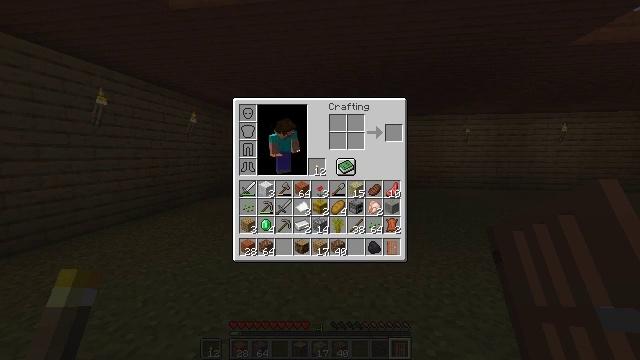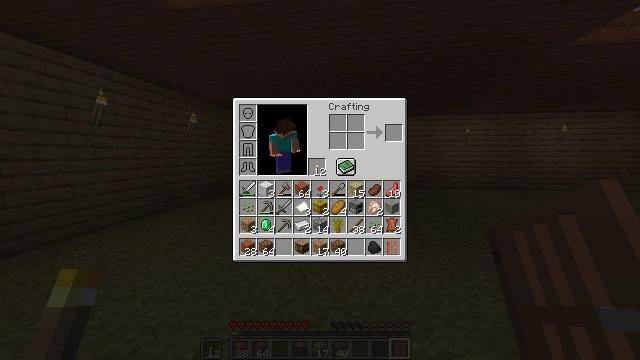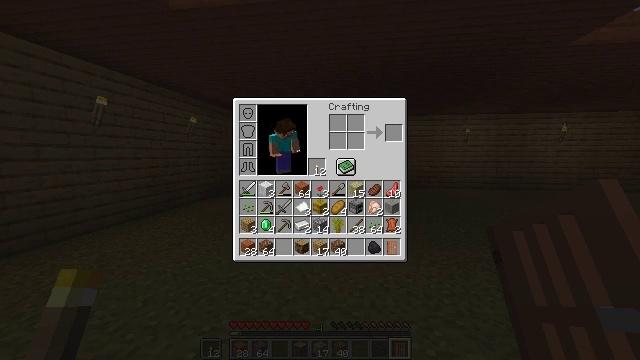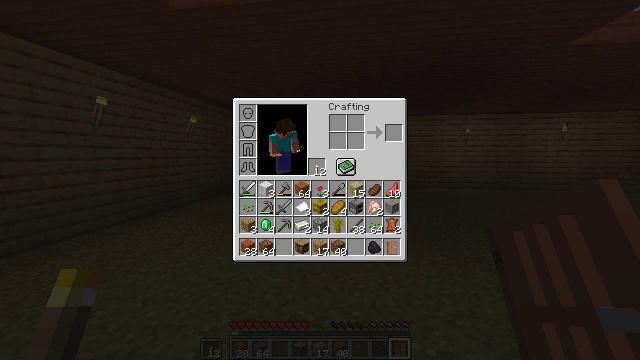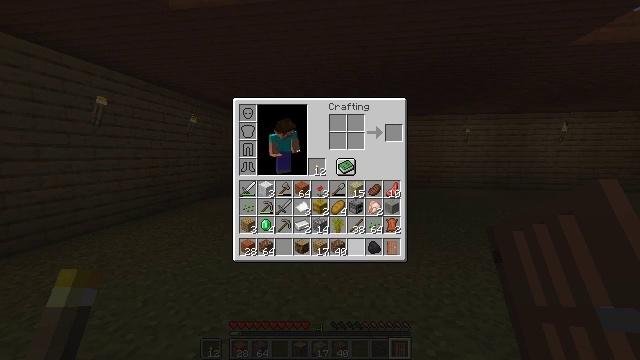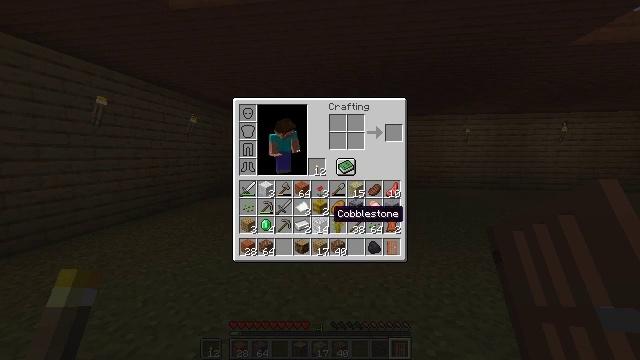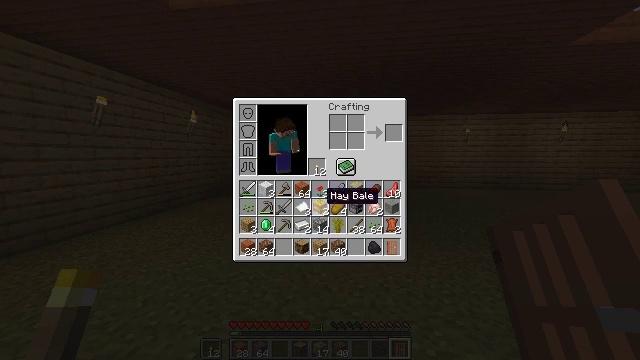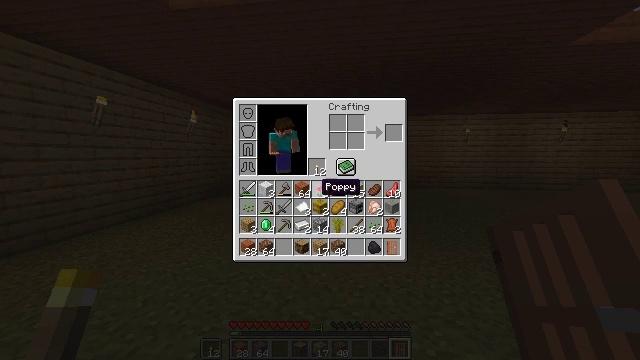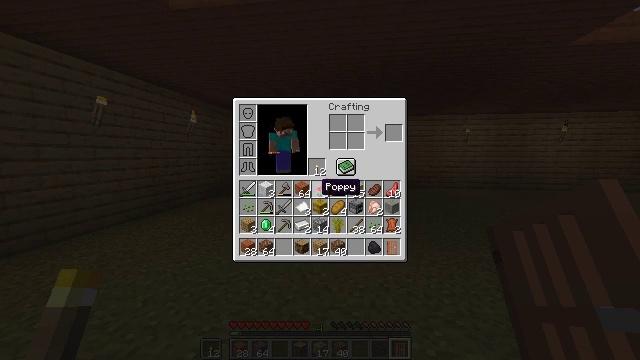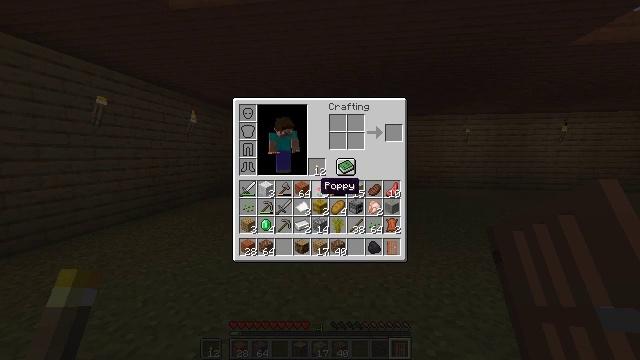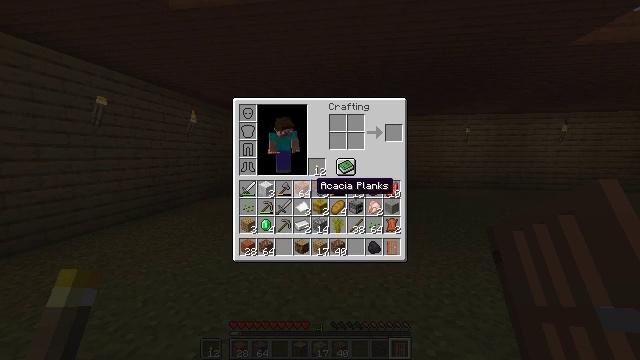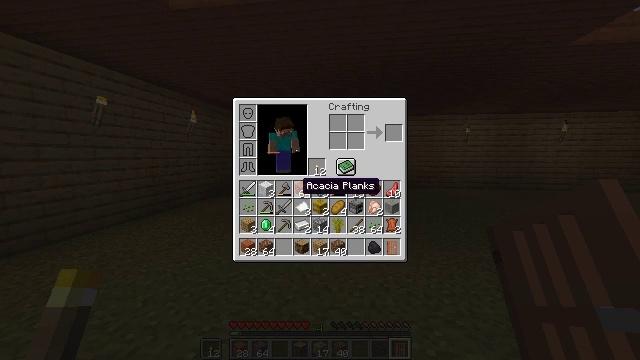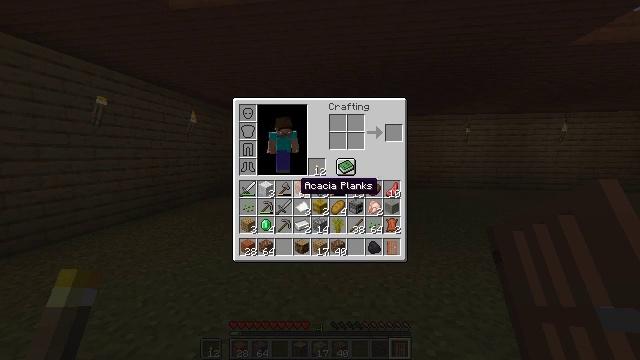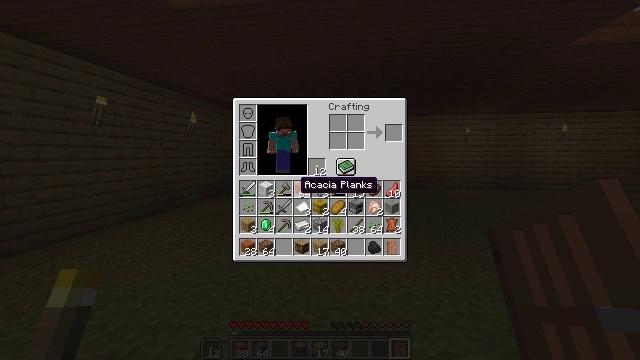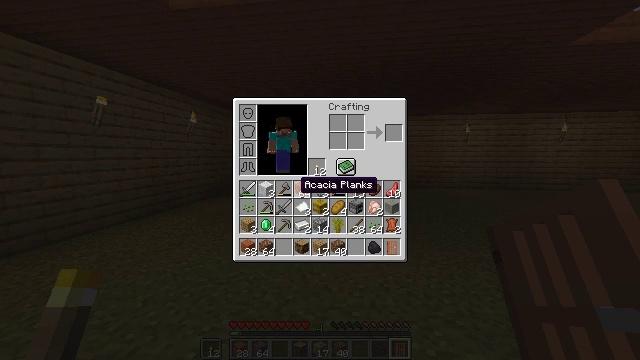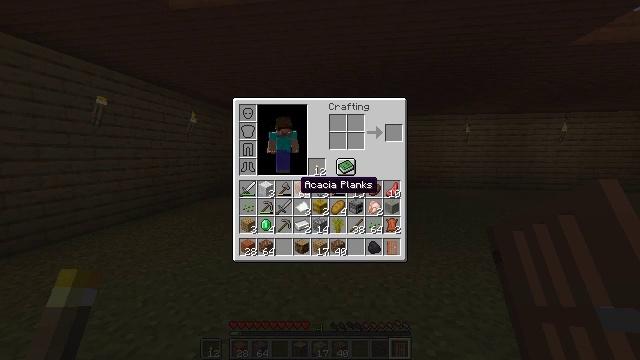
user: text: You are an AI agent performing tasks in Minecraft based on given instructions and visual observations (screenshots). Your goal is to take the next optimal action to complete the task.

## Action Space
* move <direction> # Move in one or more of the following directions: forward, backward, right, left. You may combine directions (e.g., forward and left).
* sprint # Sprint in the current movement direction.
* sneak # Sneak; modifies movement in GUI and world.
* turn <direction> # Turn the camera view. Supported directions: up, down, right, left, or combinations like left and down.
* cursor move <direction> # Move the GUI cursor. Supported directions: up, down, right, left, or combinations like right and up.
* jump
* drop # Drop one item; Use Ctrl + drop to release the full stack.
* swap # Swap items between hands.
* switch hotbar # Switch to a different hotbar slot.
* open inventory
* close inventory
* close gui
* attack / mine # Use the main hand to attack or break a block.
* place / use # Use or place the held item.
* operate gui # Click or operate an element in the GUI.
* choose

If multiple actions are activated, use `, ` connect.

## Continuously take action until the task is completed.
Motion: motion action
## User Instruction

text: Create an acacia slab with the crafting table.
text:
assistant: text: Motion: no_op
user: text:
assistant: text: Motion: no_op
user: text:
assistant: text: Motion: no_op
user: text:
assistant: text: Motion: no_op
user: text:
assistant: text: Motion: cursor move left and up
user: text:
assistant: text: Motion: cursor move left and up
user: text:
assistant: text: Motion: cursor move up
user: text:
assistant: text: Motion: no_op
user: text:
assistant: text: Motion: no_op
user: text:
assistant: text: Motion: no_op
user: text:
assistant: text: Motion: cursor move left
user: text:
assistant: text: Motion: no_op
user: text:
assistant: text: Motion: no_op
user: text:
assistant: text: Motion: no_op
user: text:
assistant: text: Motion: no_op
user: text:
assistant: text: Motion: no_op
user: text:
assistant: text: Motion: no_op
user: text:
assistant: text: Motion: no_op
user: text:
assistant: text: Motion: no_op
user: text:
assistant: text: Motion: no_op
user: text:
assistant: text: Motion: no_op
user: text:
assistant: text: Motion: no_op
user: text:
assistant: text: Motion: no_op
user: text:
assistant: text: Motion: no_op
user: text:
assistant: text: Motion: no_op
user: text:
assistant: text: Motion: no_op
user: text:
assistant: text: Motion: no_op
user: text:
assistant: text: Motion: no_op
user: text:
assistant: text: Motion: no_op
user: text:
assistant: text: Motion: no_op